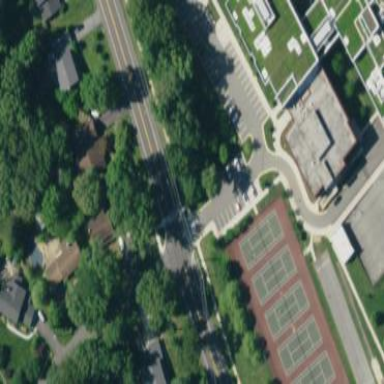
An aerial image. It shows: Parking area with asphalt surface.